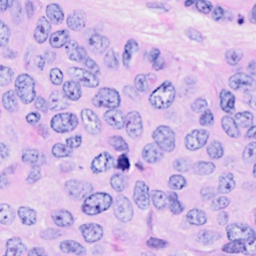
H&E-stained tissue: Breast